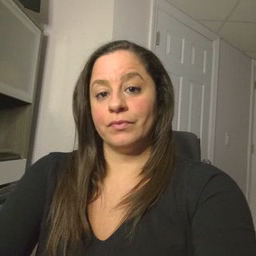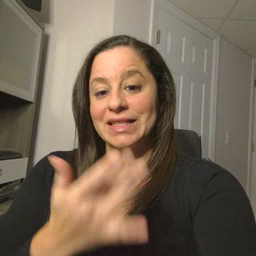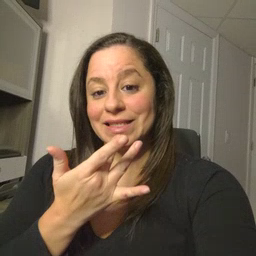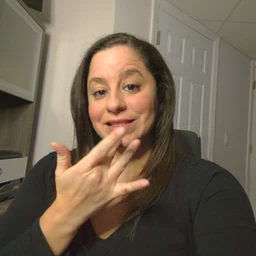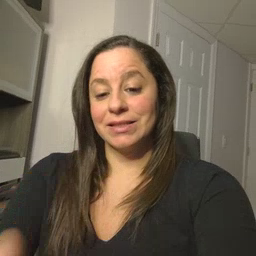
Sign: taste